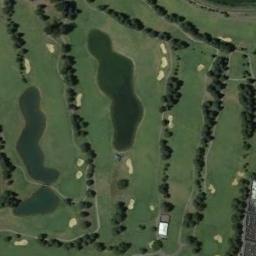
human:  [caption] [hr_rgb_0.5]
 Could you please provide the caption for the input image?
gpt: There are a few bunkers and a few paths on the large green lawn on the golf course and many trees .

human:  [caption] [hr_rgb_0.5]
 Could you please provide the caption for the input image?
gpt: The golf course has three lakes, Some fairways, Barrier trees and sandpits and a house is also in the golf course .

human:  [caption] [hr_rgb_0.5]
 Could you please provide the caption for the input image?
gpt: There are lots of trees in the golf course .

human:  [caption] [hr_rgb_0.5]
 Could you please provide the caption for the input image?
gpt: There are four rows of red houses and two lakes .

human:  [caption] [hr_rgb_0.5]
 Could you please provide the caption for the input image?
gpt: There are some rows of trees and three lakes on the golf course .